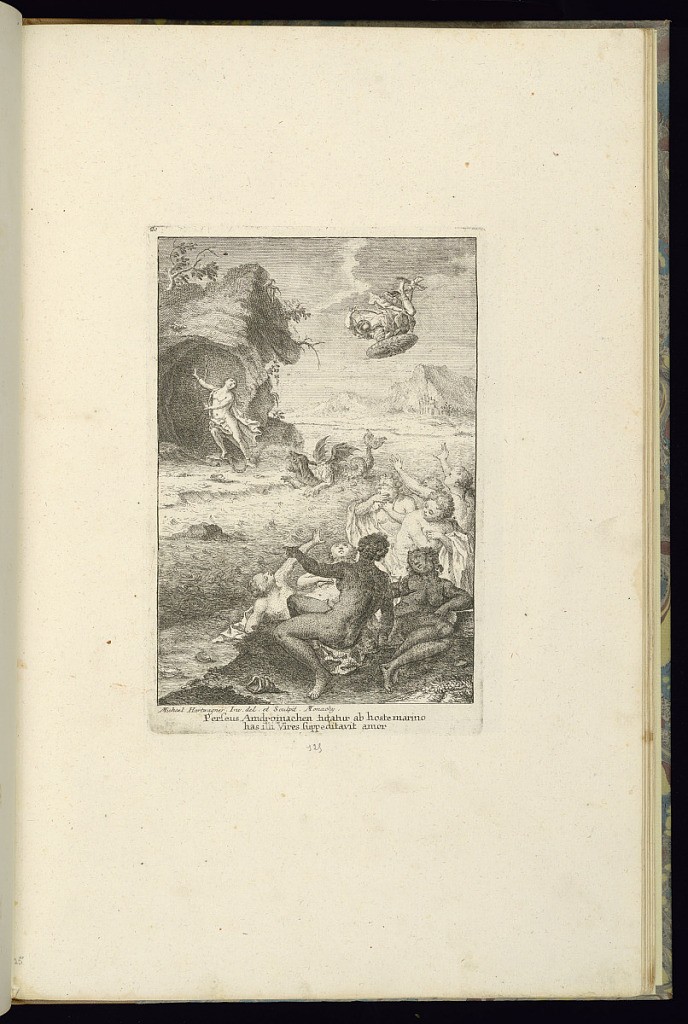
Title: Perseus and Andromeda
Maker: Michael Hartwagner, German, d. 1775
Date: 1745
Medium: Etching and engraving on off-white laid paper
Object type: Print
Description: Scene from mythology of Andromeda, chained to a rock, being rescued from a sea monster by Perseus, who flies through the air. Nude water nymphs recline in the foreground. The plate is signed and numbered.